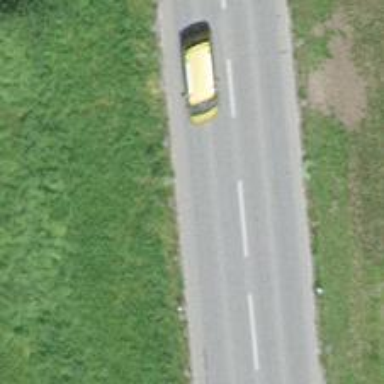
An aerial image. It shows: Primary road with asphalt surface.